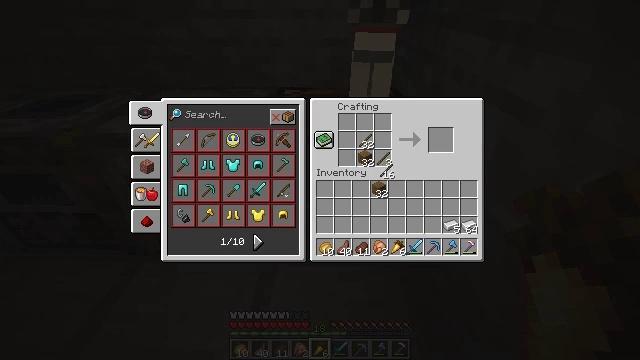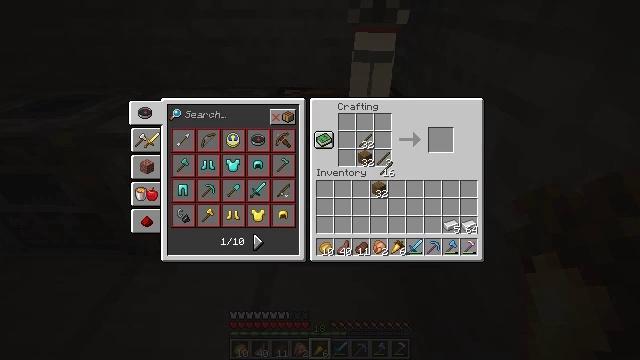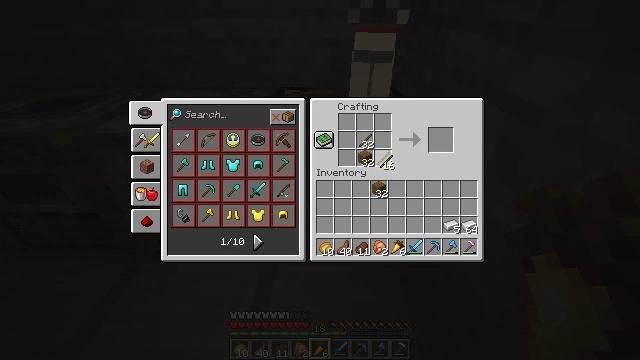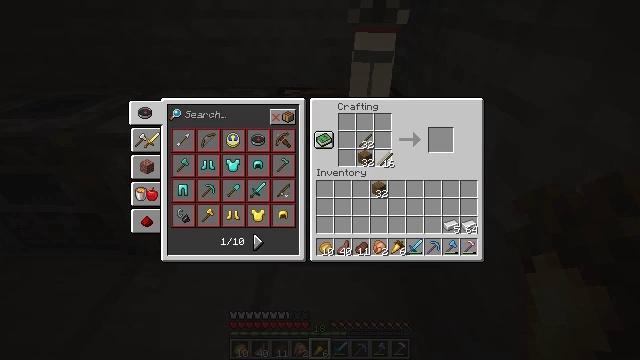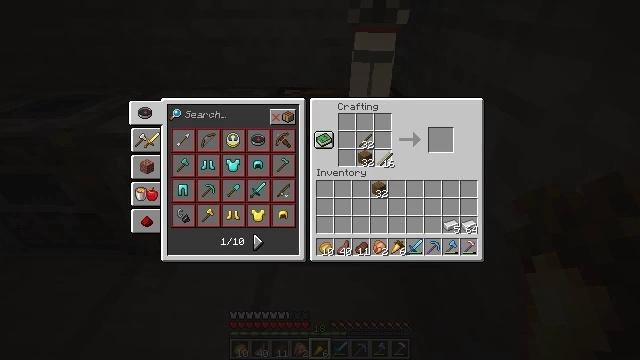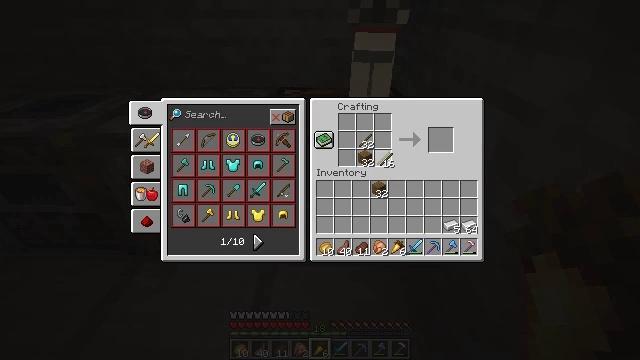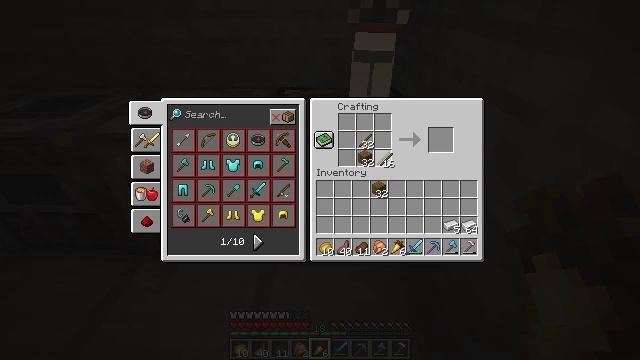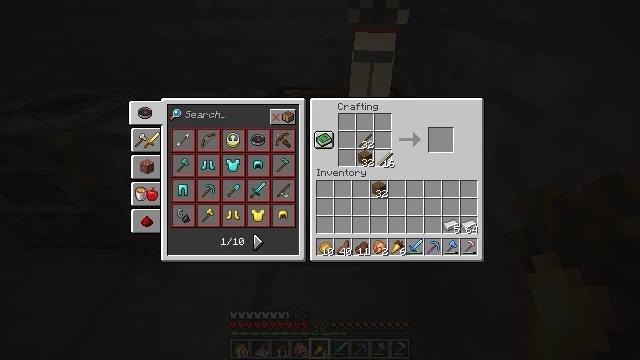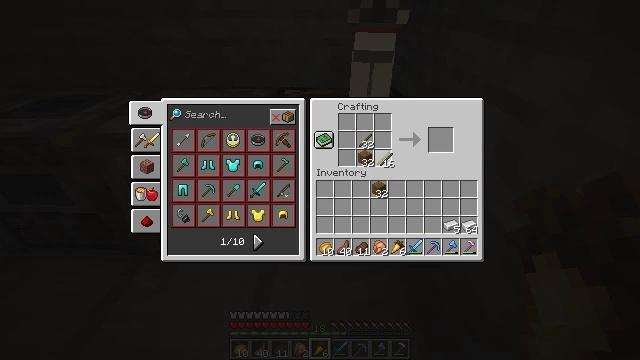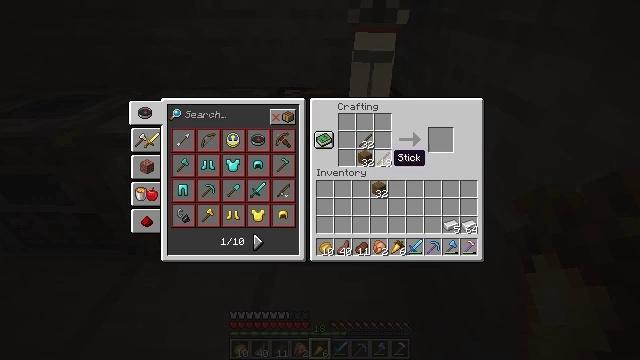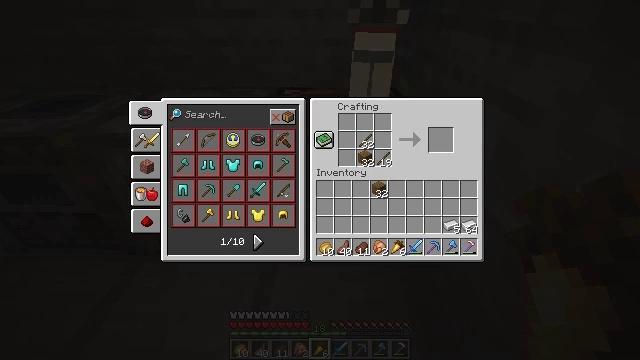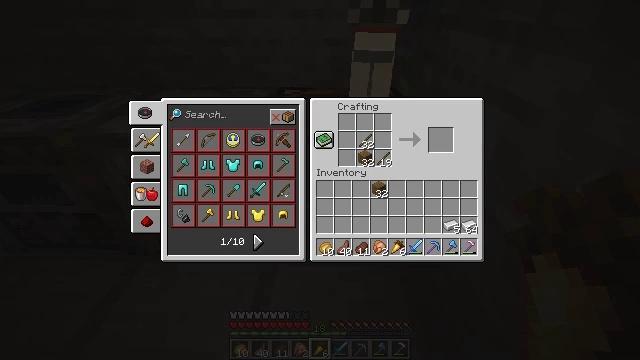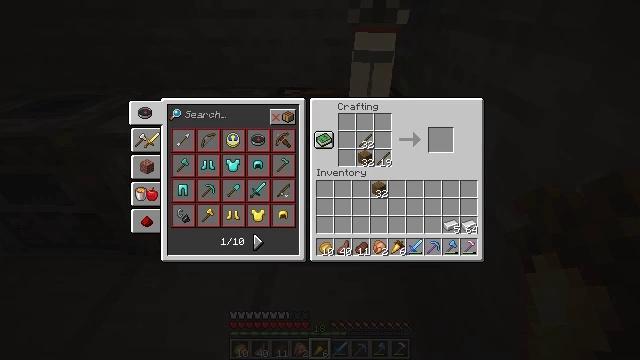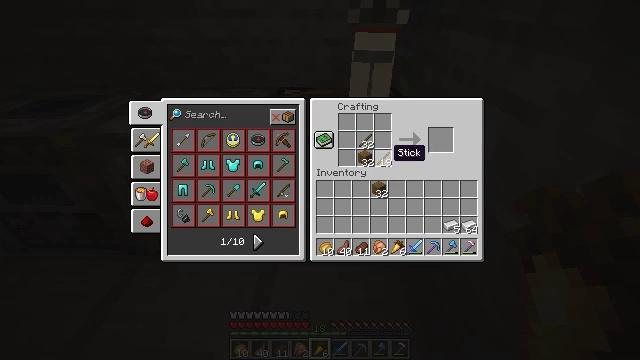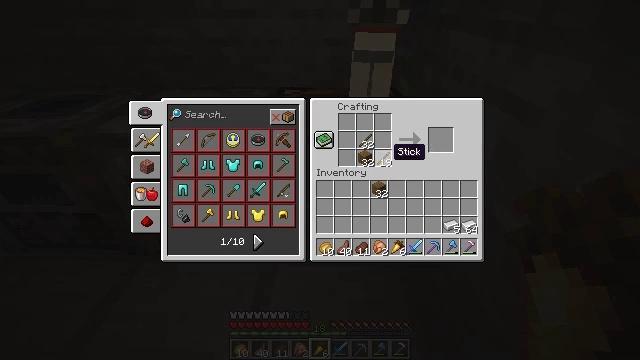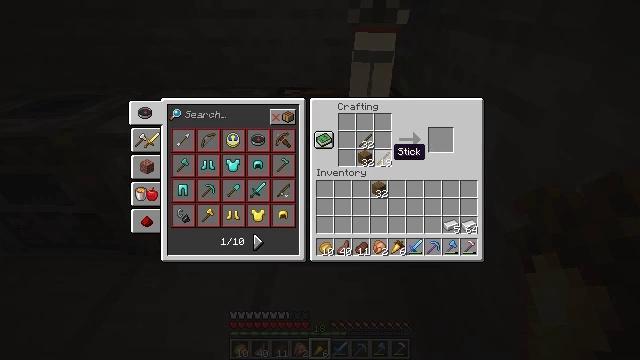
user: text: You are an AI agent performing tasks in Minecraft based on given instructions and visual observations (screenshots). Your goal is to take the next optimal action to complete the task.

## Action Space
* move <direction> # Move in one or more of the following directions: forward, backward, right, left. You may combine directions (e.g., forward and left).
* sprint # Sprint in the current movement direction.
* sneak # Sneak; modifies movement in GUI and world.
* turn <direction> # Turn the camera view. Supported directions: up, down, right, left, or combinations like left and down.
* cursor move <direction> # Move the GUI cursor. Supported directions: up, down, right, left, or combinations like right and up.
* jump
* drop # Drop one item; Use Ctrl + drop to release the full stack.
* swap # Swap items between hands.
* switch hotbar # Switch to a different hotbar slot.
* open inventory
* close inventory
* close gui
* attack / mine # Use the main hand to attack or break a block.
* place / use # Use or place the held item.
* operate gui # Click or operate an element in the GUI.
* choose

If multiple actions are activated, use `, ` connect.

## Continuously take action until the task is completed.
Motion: motion action
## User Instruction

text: Craft a tripwire hook at the crafting table.
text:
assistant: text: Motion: no_op
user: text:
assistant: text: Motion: turn up
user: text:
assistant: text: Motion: no_op
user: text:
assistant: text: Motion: no_op
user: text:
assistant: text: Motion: no_op
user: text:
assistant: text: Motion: attack / mine
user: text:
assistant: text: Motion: attack / mine
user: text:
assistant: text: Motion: attack / mine
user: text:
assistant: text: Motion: turn down
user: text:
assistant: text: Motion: no_op
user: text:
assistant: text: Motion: no_op
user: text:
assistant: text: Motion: no_op
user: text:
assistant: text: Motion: no_op
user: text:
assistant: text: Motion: no_op
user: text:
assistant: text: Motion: no_op
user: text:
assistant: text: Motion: no_op
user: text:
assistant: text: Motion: attack / mine
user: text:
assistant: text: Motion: attack / mine
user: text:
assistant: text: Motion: turn down
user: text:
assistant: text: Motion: turn down
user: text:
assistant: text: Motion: no_op
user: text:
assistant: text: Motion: no_op
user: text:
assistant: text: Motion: no_op
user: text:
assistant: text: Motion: no_op
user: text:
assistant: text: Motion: no_op
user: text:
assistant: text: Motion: no_op
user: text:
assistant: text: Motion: no_op
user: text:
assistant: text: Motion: attack / mine
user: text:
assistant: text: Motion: attack / mine
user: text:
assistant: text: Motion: no_op